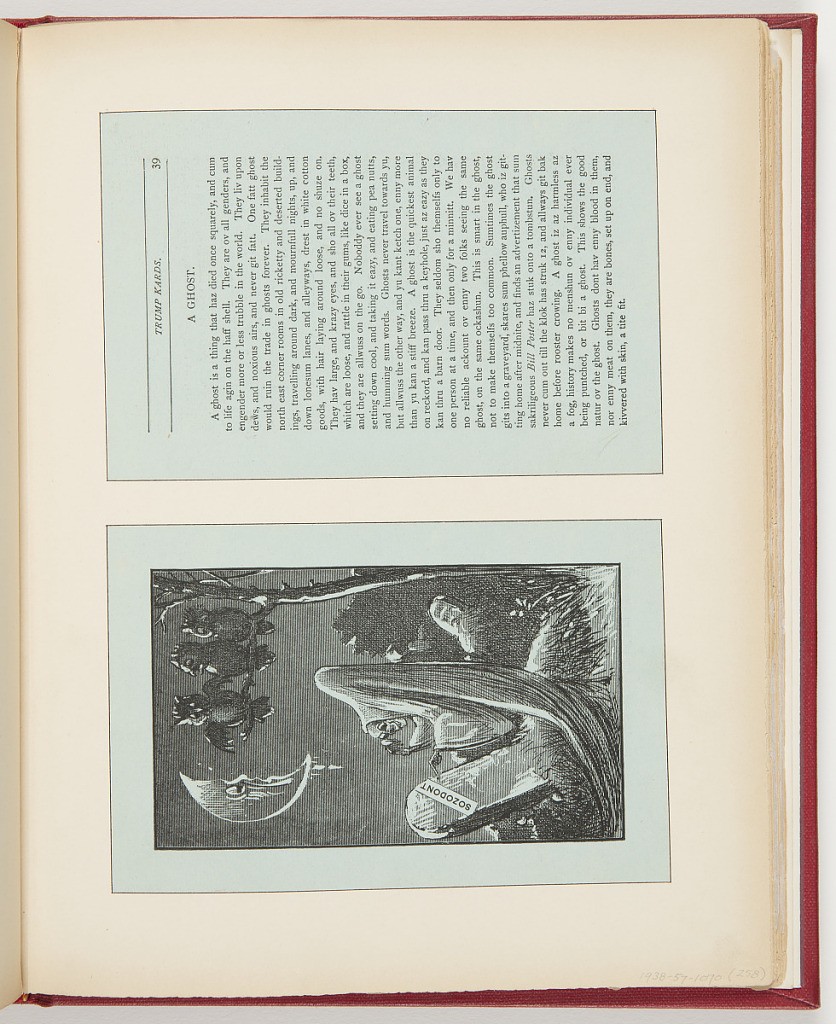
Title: A Ghost
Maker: Frederick Stuart Church, American, 1842–1924
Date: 1877
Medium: Printed in black ink on blue paper
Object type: Ephemera
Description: Top, short story on ghosts. Bottom; profile of ghost with hunchback facing left, at cemetery, left hand points at tombstone. Tombstone labelled, SOZODONT. Upper left, waning crescent,  upper right, three scared owls facing front.